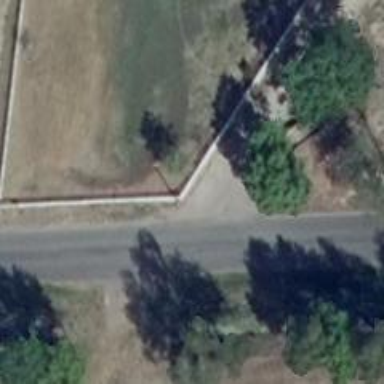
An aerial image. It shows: Residential road.